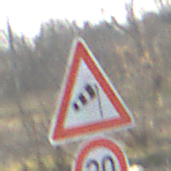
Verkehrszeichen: SeitenwindVonRechts
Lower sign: Geschwindigkeit30
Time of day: MorningAfternoon
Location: Outdoor (Suburban)
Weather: PartlyCloudy
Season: NotSpecified
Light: Natural